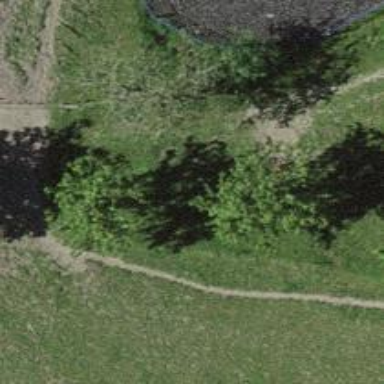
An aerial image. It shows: Path covered with grass.